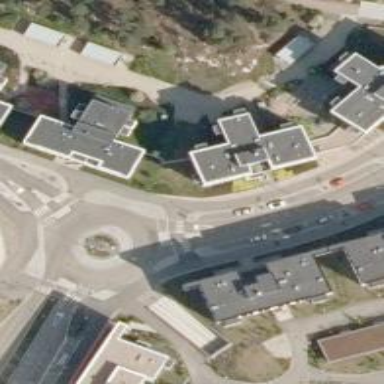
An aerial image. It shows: Crossing on cycleway.